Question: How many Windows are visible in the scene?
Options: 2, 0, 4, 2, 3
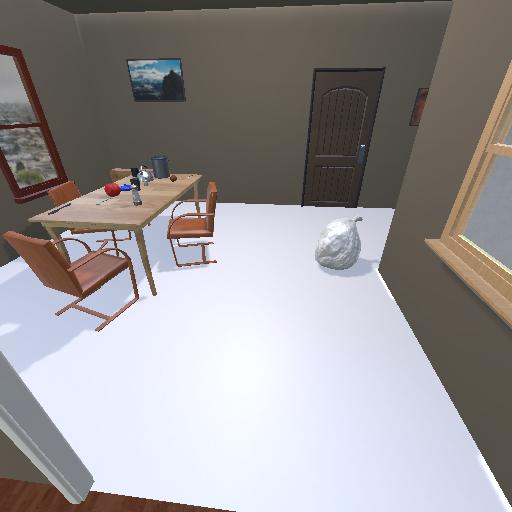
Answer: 2